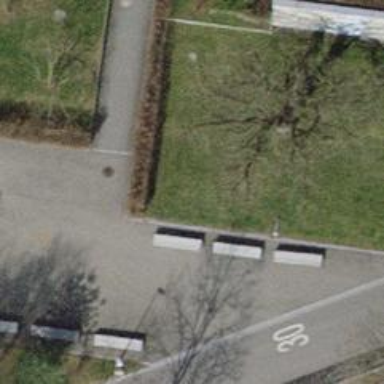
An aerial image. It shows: Concrete bench.